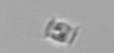
Label: Bacillariophyceae_morphotype1